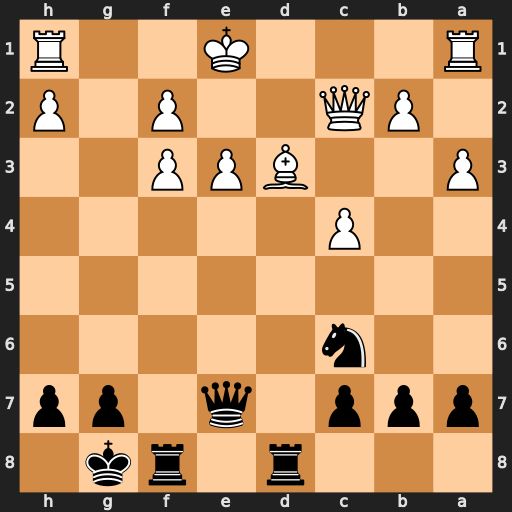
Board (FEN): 3r1rk1/ppp1q1pp/2n5/8/2P5/P2BPP2/1PQ2P1P/R3K2R
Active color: b
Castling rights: KQ
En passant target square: -
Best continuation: Nd4 Qc3 Nxf3+